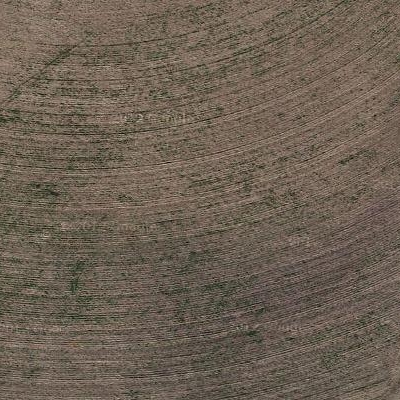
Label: Field